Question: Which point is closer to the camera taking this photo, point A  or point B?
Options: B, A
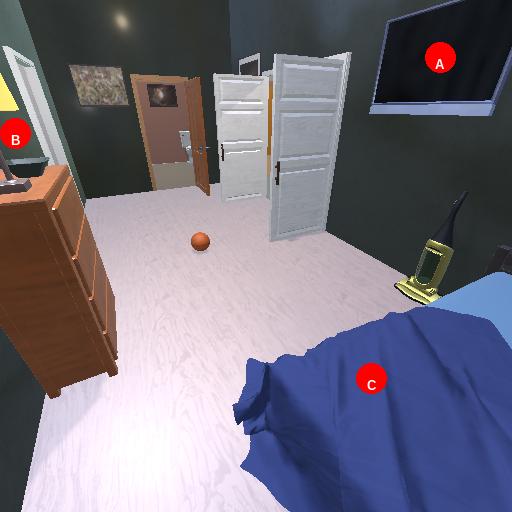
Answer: B